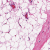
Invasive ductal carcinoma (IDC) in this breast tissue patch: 0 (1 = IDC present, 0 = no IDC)